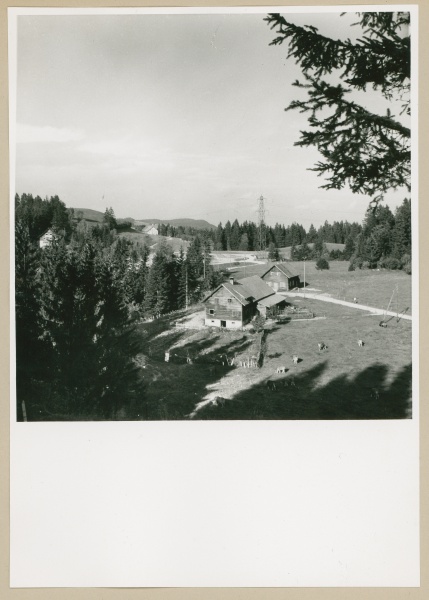
Institution: Österreichisches Museum für Volkskunde Wien
Schlagwörter: baum, dunkel, himmel, schatten, wolken, bäume, landschaft, äste, grau, hintergrund, holz, schwarz, strasse, tür, weiss, dach, haus, tiere, weg, wiese, zaun, ast, einsamkeit, häuser, hügel, kalt, kühe, natur, vieh, vögel, weide, hütte, wald, arbeit, sommer, ruhe, düster, mast, heu, berge, dächer, grasen, herde, alm, bauernhof, hof, hütten, idylle, platz, masten, stille, tannen, foto, fotografie, rinder, scheune, wandern, strommast, urlaub, milch, schwarzweiss, fichte, tanne, kiefer, romantisch, bauernhaus, stall, nadelbäume, fichten, gehöft, landwirtschaft, nadelwald, käse, schafe, fotographie, alpin, stromleitung, strommasten, erholung, lerche, mittelgebirge, einödhof, anonym, abgeschiedenheit, jause, ficht, viehweide, mst, ##, bauerngehöft, vogelgezwitscher, waldrauschen, gute luft, flossenbürg, #art, #travel, mechthild, waldbauernhof im jogelland mit hochspannungsmasten, hochleitungstrassen, tra